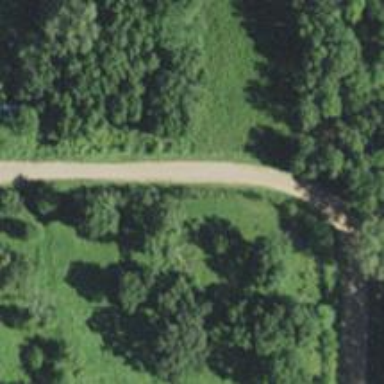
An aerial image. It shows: Residential road.